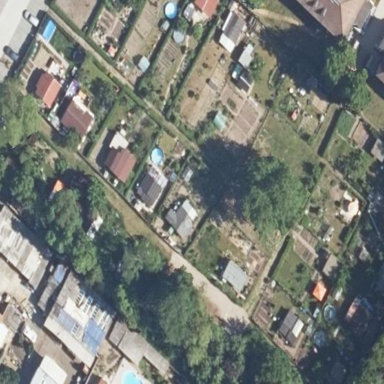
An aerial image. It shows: Allotments area.